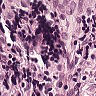
Metastatic tissue present: no